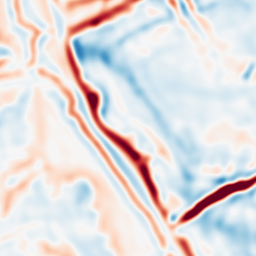
Category: multiscale
Decomposition family: log
Decomposition parameters: sigma: 5
Upsampling method: bilinear
Upsampling parameters: scale: 8
Upsampling scale: 8